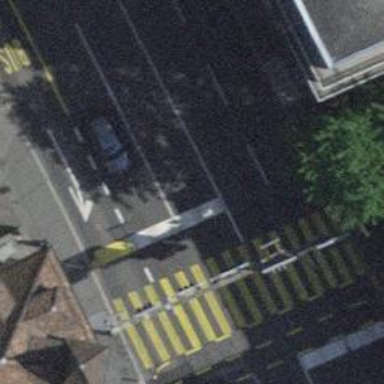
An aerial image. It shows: Road with traffic signals.